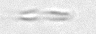
Label: Bacillariophyceae